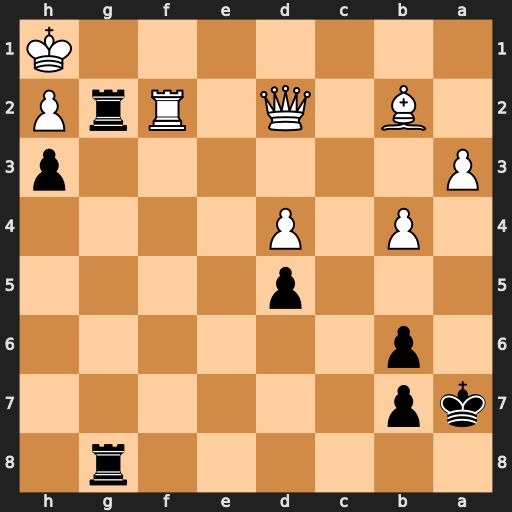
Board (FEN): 6r1/kp6/1p6/3p4/1P1P4/P6p/1B1Q1RrP/7K
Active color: b
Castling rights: -
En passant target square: -
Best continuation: Rg1#